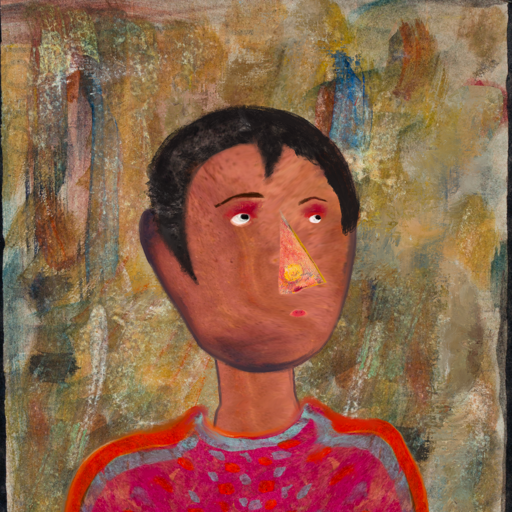
Background: Pipe, Head And Neck Side: Mother_And_Son_Mother, Face Side: Irani, Bust: Sisters, Hair Side: Roy_Bahadur, Head Accessory: Blank, Second Necklace: Blank, Necklace: Blank, Baby: Blank